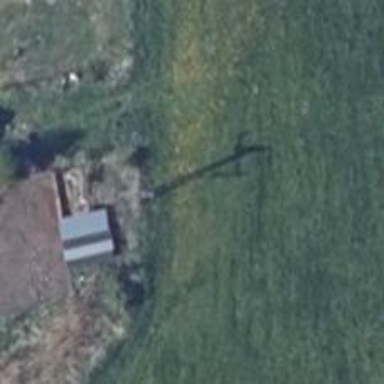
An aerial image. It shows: Power pole.